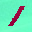
Label: 1